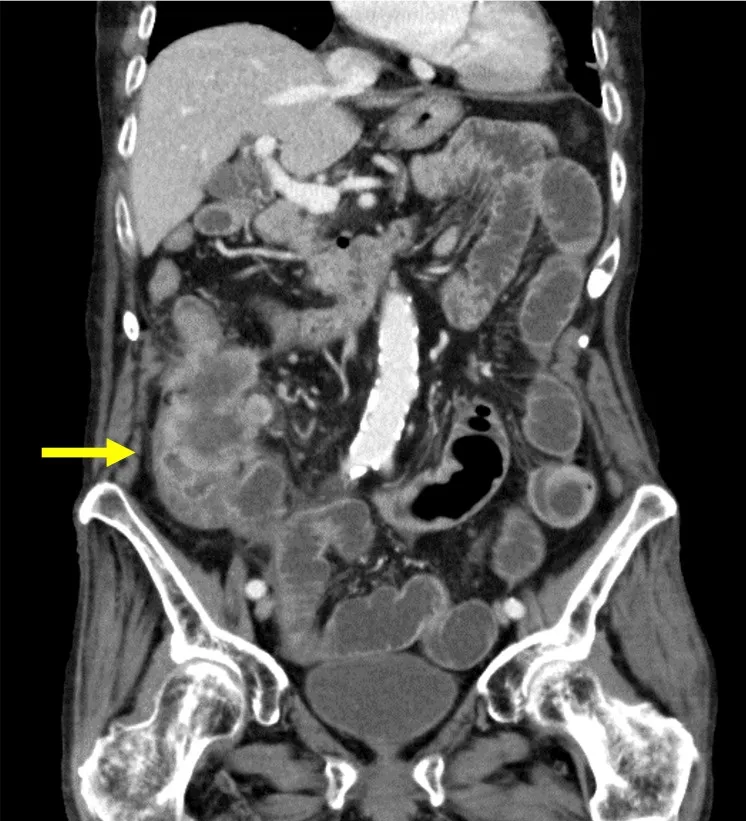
Preoperative abdominal contrast-enhanced CT. Abdominal contrast-enhanced CT revealed massive colon cancer with invasion of the terminal ileum (yellow arrow) and bowel obstruction.
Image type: radiology (ct)